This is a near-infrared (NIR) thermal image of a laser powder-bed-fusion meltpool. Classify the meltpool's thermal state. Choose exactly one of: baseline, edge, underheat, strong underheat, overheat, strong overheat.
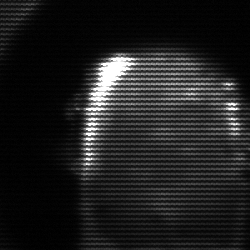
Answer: baseline